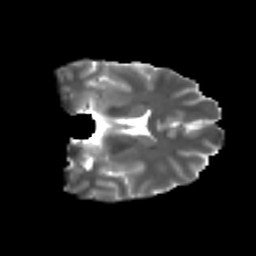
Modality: T2w
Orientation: coronal
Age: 22
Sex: female
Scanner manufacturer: ge
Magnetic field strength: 3 T
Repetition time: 7.8 s
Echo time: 0.0606 s